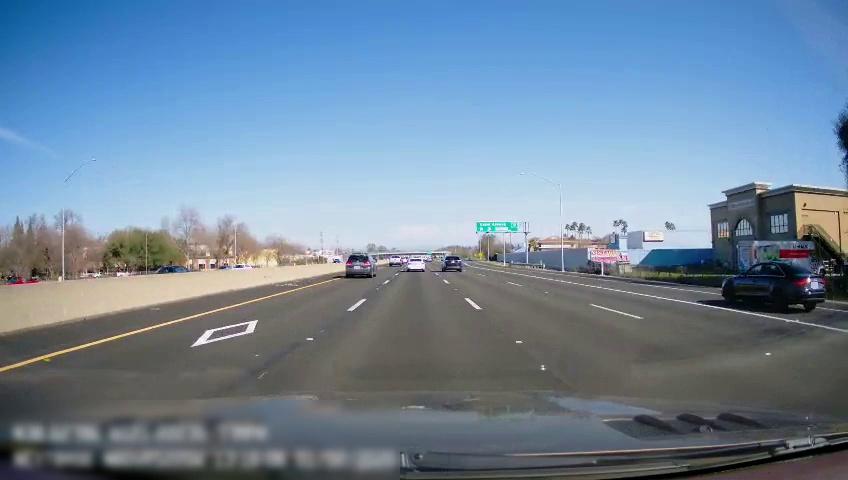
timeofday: Day
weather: Sunny
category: Drivable Space
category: Vehicles | SUV
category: Vehicles | Truck
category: Vehicles | Car
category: Vehicles | Car
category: Vehicles | SUV
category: Lanes | Current Lane
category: Lanes | Current Lane
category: Lanes | Current Lane
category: Lanes | Alternate Lane
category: Lanes | Alternate Lane
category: Lanes | Alternate Lane
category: Lanes | Alternate Lane
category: Traffic | Signs